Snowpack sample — Buffalo Mountain, Silverthorne, Colorado, USA (1/25/25, 10:11 AM MST)
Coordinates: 39.6222, -106.1139
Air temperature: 22 °F
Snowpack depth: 110 cm
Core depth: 20 cm
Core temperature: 48.2 °F
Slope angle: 12°, slope face: 102°
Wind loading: high
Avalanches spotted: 0
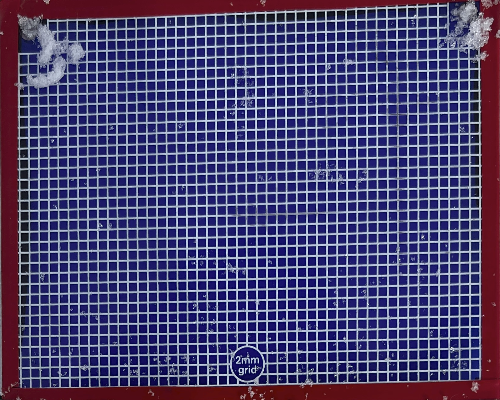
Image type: profile
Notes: No avalanches nearby, collected on the outskirts of a fire break 15 meters from the treeline, on way to Buffalo and Red Mountain